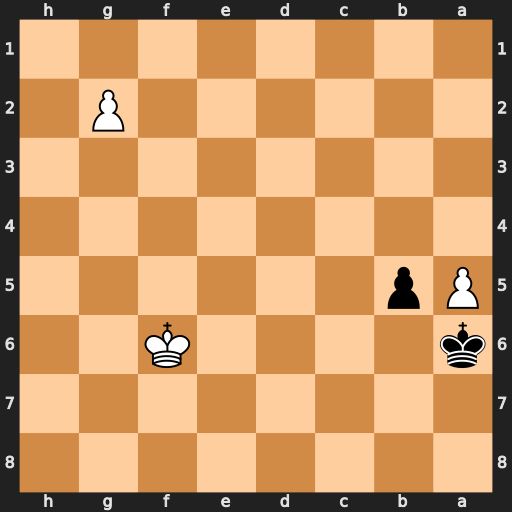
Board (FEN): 8/8/k4K2/Pp6/8/8/6P1/8
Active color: b
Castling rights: -
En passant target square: -
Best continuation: b4 g4 b3 g5 b2 g6 b1=Q